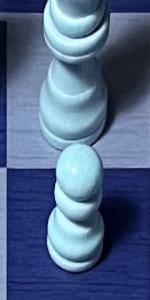
Label: Pawn_White